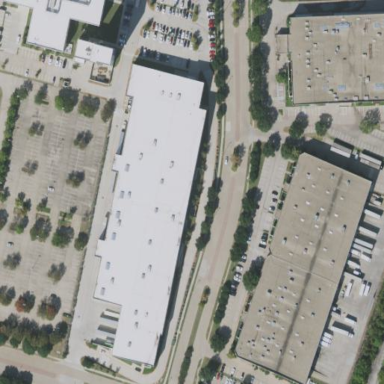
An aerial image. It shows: Industrial building with flat roof.